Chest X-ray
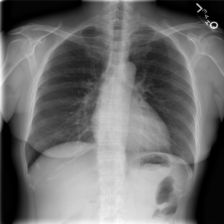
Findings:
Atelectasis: negative
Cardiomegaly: negative
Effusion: negative
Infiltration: negative
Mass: negative
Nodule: negative
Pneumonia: negative
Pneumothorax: negative
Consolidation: negative
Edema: negative
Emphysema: negative
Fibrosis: negative
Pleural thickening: negative
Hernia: negative